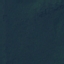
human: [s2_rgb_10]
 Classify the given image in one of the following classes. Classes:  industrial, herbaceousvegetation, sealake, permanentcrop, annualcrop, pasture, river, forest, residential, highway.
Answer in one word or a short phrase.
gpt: Forest